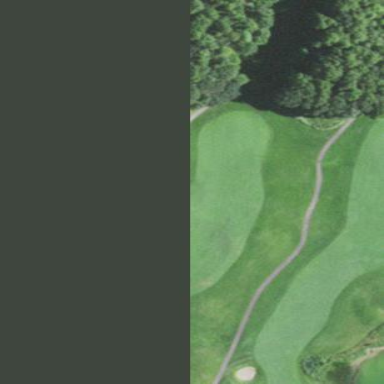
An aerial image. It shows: Golf rough area.